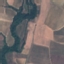
Label: PermanentCrop